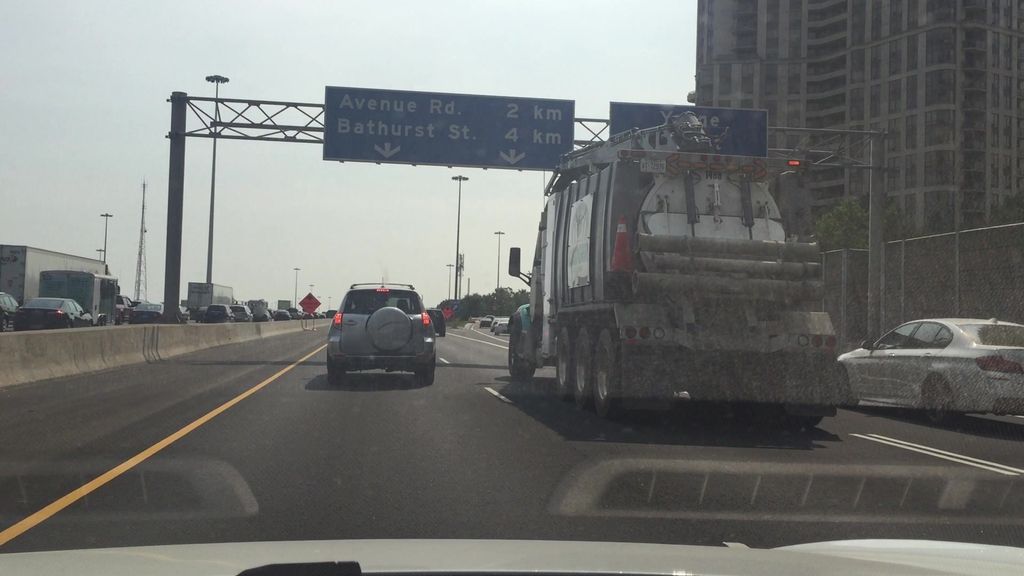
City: toronto